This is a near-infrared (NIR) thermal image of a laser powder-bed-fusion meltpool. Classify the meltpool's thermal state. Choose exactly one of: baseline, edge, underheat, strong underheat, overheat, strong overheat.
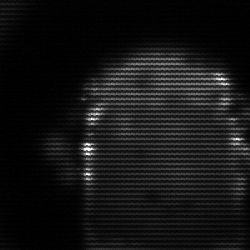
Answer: baseline